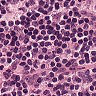
Metastatic tissue present: no